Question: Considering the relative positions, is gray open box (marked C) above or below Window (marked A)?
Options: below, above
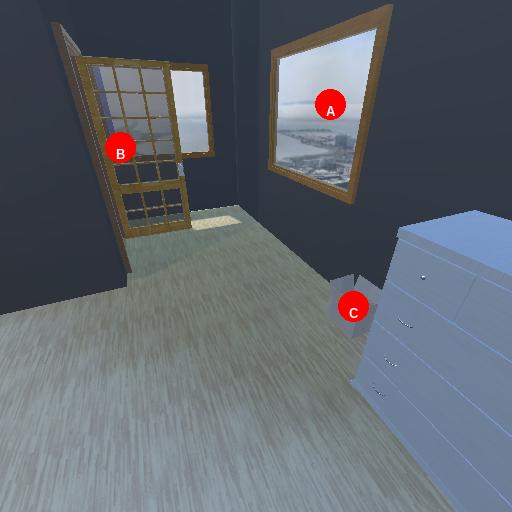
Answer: below